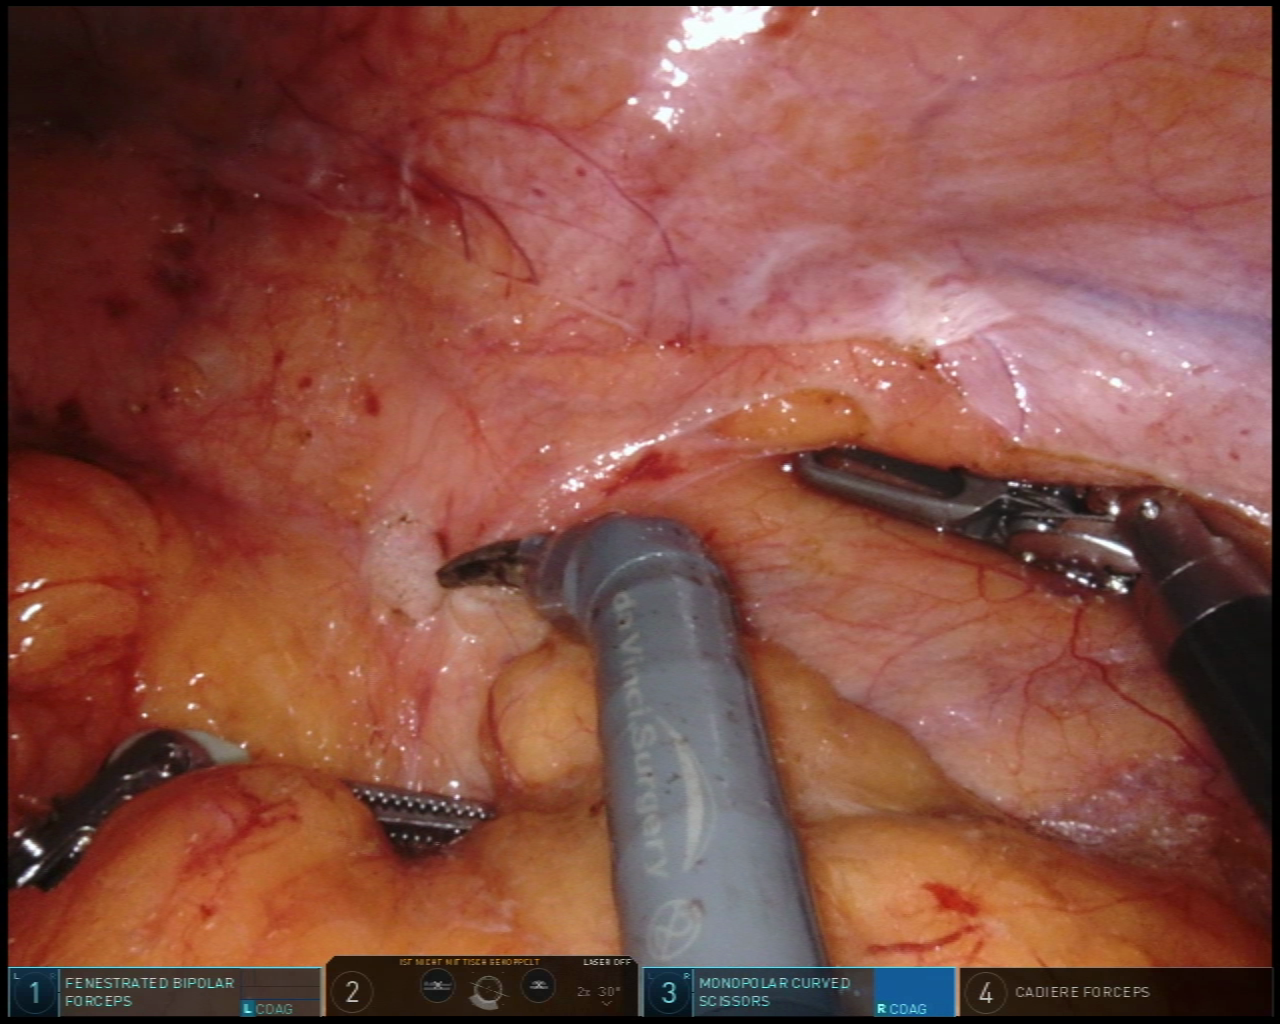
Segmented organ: abdominal_wall
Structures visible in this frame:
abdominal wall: yes
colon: no
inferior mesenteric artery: no
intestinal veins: no
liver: no
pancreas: no
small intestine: no
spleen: no
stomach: no
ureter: no
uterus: no
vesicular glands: no